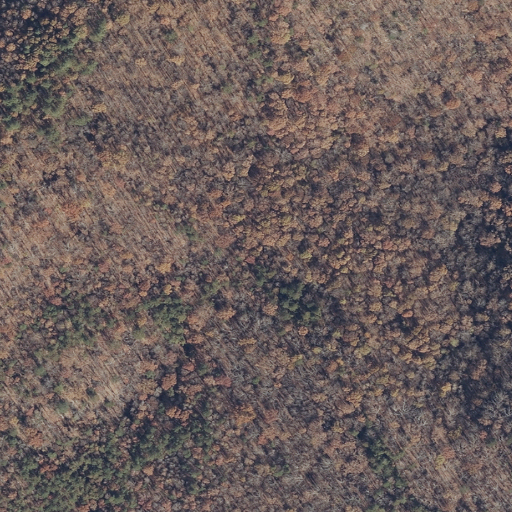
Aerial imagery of gap in Alabama named Boyle Gap containing deciduous forest and mixed forest